Question: I'm getting the above error while i'm trying to run my application.
This is the error that pops up when I hover the mouse over the open bracket of render () in App.js file.

'''
import React from 'react';
import { StyleSheet, Text, View} from 'react-native';
import {StackNavigator} from 'react-navigation';
import Login from 'apps/components/Login';
const NavigationApp = StackNavigator({
Home: {screen: Login}
,}, {
navigationOptions:{
header: false,
}
}
);
export default class App extends React.Component {
render() {
return (
<NavigationApp />
);
}
}
'''
'''
import React from 'react';
import { StyleSheet, Text, View, TextInput, AsyncStorage,
ToacheableOpacity,KeyboardAvoidingView} from 'react-native';
import {StackNavigator} from 'react-navigation';
export default class Login extends React.Component {
constructor (props){
super(props);
this.state={
username:'',
password:'',
}
}
componentDidMount(){
this._loadInitialState().done();
}
_loadInitialState = async () => {
var value= await AsyncStorage.getItem('user');
if (value != null){
this.props.navigation.navigate('profile');
}
}
render() {
return (
<KeyboardAvoidingView behavior='padding' style={styles.wrapper}>
<View style={styles.container}>
<TextInput style={styles.textInput}
placeholder='Usuario' onChangeText={(username)=> this.setState({username})}/>
<TextInput style={styles.textInput}
placeholder='Clave' onChangeText={(password)=> this.setState({password})}/>
<ToacheableOpacity>
style={styles.button} onPress{this.login}
<Text style={styles.buttonText}>Iniciar Seccion</Text>
</ToacheableOpacity>
</View>
</KeyboardAvoidingView>
);
}
login = () =>{
fetch('https://wb382.com/api/mobile/login.php', {
method: 'post',
headers: {
'Accept': 'application/json',
'Content-Type': 'application/json',
},
body: JSON.Stringify({
username: this.state.usersame,
password: this.state.password,
})
})
.then((response)=>response.json())
.then((res)=>{
if (res.success===true){
AsyncStorage.setItem('user',res.user);
this.props.navigation.navigate('profile')
}else{
alert(res.message);
}
})
}
}
const styles = StyleSheet.create({
wrapper:{
flex: 1,
},
container:{
flex: 1,
alignItems: 'center',
justifyContent: 'center',
backgroundColor: '#000',
paddingLeft: 40,
paddingRight: 40,
},
buttonText:{
fontSize: 26,
color: '#fff',
},
textInput:{
alignSelf: 'stretch',
padding: 16,
marginBotton: 20,
backgroundColor: '#fff',
},
button:{
alignSelf: 'stretch',
backgroundColor: '#1fd100',
padding: 20,
alignItems: 'center',
}
});
'''
I don't know which of these file is producding the error.
To simulate these codes, I'm also hosting my codes at expo.io
<URL>
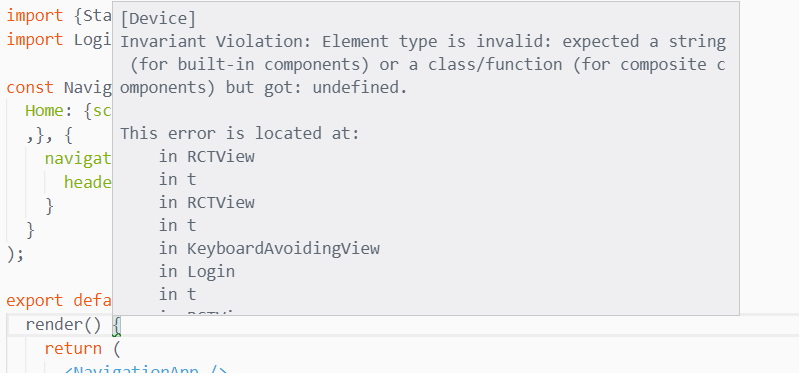
Answer: Login component has an error in "ToacheableOpacity". In import statement and render method both are wrong written. It is . I've edited your demo code, and changing to the right name fixed the error.